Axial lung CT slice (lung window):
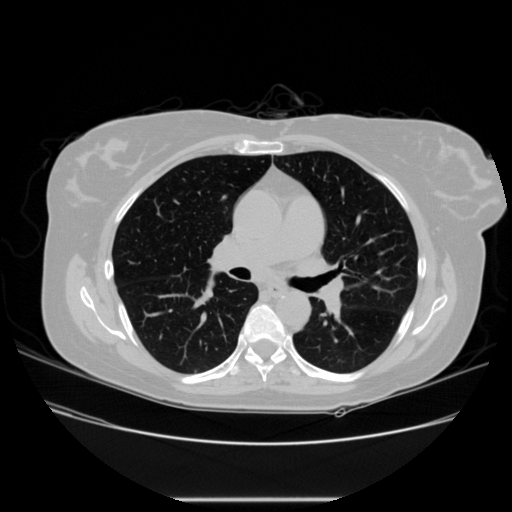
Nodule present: no